Field crop: maize
Growth stage: 2
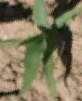
Species: maize